Question: I want to write a function that obtains a number N and a binary search tree, then the function needs to sum the value of the last N nodes of the tree. from higher to lower value of the nodes. I cant use auxiliar functions or static variable.

For example, if the function obtains that binary search tree and the value of N its 3, then the output would be: 7+6+5.
And if N its 4 it would be: 7+6+5+3.
Any ideas for an algorithm?
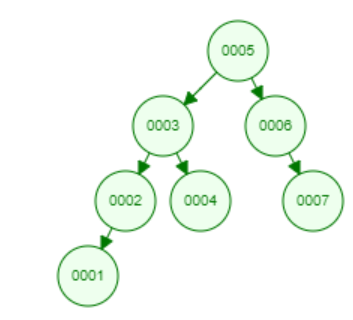
Answer: You can simply visit the tree in reverse order, that means starting from root and do three things:
1. visit right branch
2. visit self node, and accumulate sum if needed
3. visit left branch
And stop iterating when k items are accumulated.
'''
#include <iostream>
struct Node {
int value;
Node* left = nullptr;
Node* right = nullptr;
Node(int v) : value(v) {}
};
// Visit the tree in reverse order and get sum of top k items.
int sumK(Node* root, int& k) {
if (root == nullptr) return 0;
int sum = 0;
if (k > 0 && root->right) {
sum += sumK(root->right, k);
}
if (k > 0) {
sum += root->value;
k--;
}
if (k > 0 && root->left) {
sum += sumK(root->left, k);
}
return sum;
}
int main () {
// The following code hard coded a tree matches the picture in your question.
// I did not free the tree, so there will be memory leaking, but that is not relevant to this test.
Node* root = new Node(5);
root->right = new Node(6);
root->right->right = new Node(7);
root->left = new Node(3);
root->left->right = new Node(4);
root->left->left = new Node(2);
root->left->left->left = new Node(1);
// TODO: delete the tree after testing.
int k = 1;
std::cout << "k=" << k << " sum=" << sumK(root, k) << std::endl;
k = 3;
std::cout << "k=" << k << " sum=" << sumK(root, k) << std::endl;
k = 4;
std::cout << "k=" << k << " sum=" << sumK(root, k) << std::endl;
}
'''
The output is:
'''
k=1 sum=7
k=3 sum=18
k=4 sum=22
'''